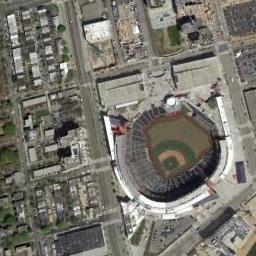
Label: stadium